Question: I am trying to test the Quickbooks online api using the credentials Intuit provides in my developer center. The api sandbox will not authenticate me. <URL>
The error message after clicking "Connect to QuickBooks":
> Oops! An error has occurred. Please close this window and try again. Error Code: invalid_database Message: AppId cannot be <= 0, appId=-1
Authentication login frame:

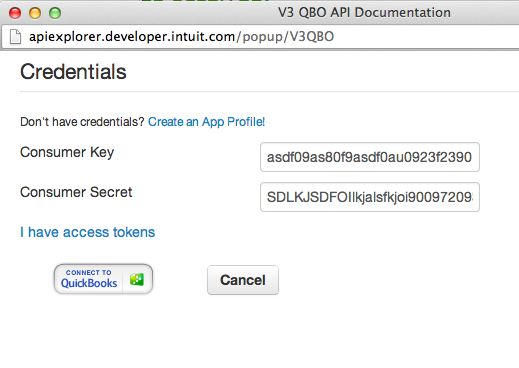
Answer: Unless you have signed up for the v3 beta program and been accepted you cannot use v3 of the Quickbooks API.
v2 Will work fine for you
<URL>
You can see a short video here on how to set up and use the API Explorer.
<URL>
regards,
Jarred